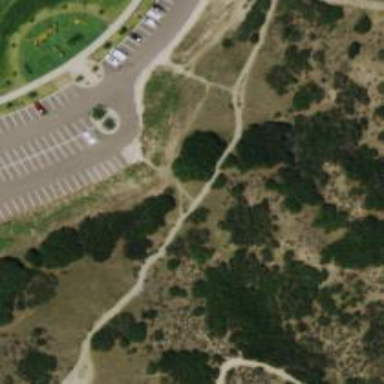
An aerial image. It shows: Path with excellent visibility for trail.